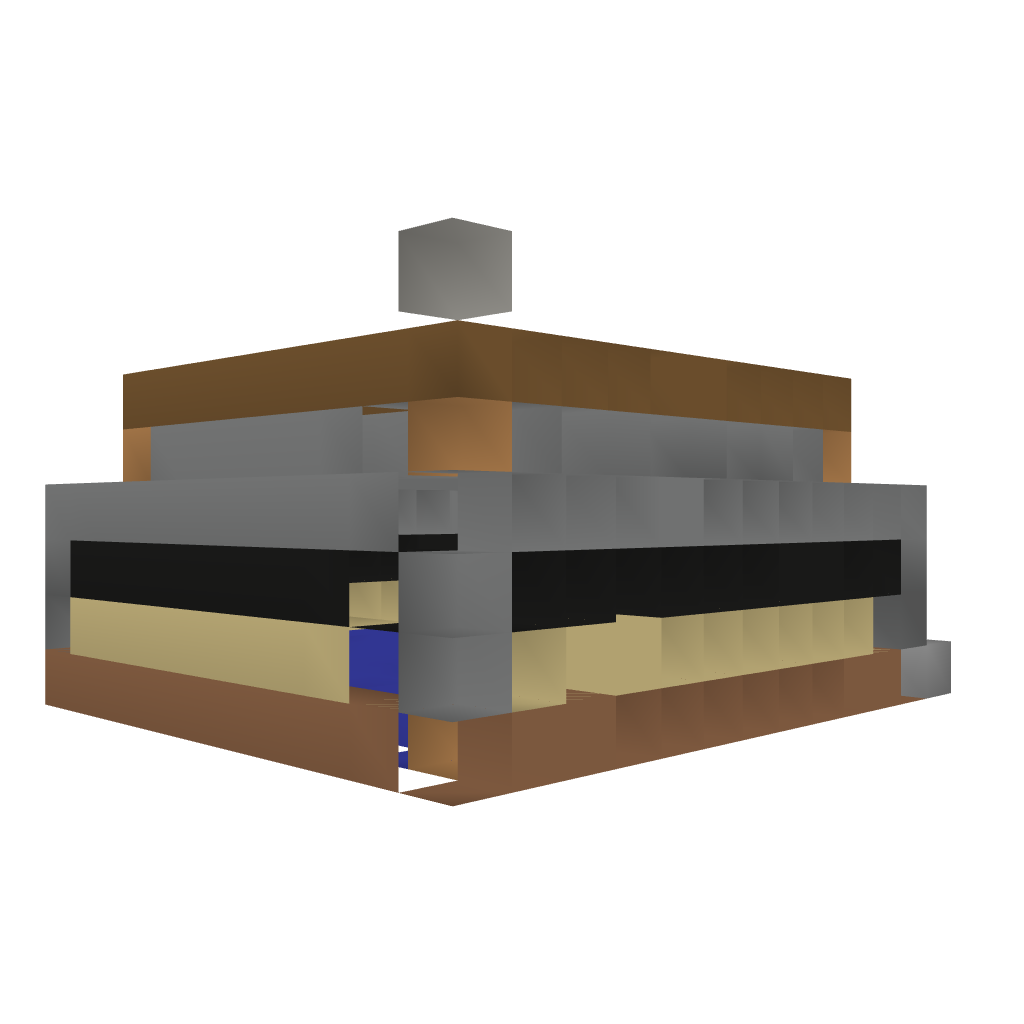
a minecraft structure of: w4rl0's Basic House